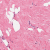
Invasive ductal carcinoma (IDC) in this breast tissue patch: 1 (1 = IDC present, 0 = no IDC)